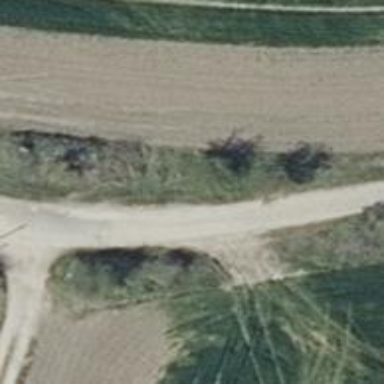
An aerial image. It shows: Unclassified road with grade 1 track type.